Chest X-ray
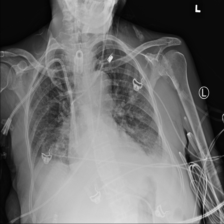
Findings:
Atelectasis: negative
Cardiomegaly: negative
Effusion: positive
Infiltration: positive
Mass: negative
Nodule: negative
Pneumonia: negative
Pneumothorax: negative
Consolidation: negative
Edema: negative
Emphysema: negative
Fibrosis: negative
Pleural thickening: negative
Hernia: negative